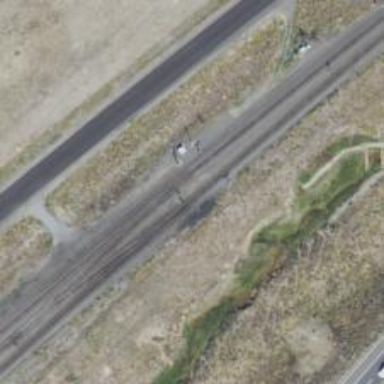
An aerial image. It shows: Railway signal.